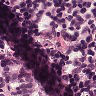
Metastatic tissue present: yes